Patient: sex M, age 66
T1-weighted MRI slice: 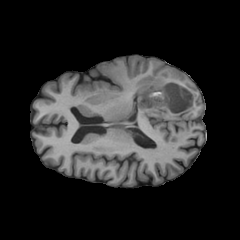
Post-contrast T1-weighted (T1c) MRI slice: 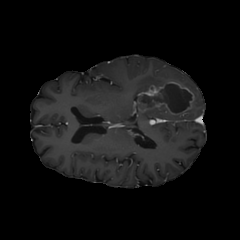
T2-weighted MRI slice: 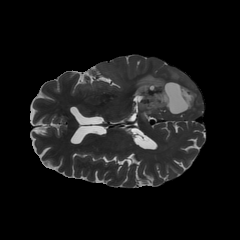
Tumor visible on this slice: yes
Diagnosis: Glioblastoma, IDH-wildtype
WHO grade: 4